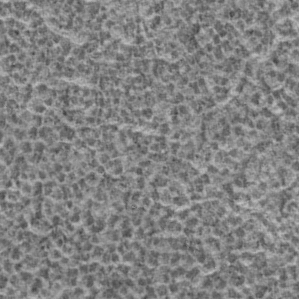
Label: frost